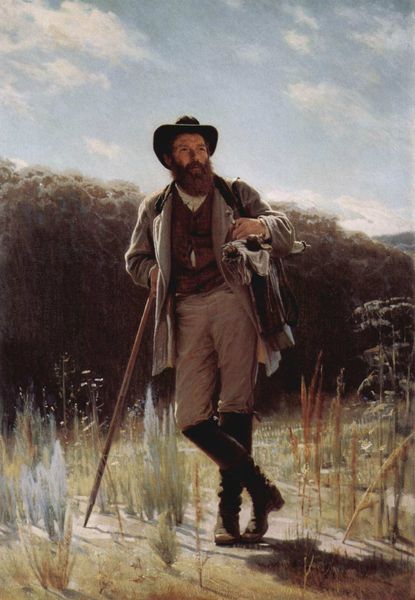
Titel: Porträt des Malers I. I. Schichkin
Künstler: Iwan Nikolajewitsch Kramskoj
Standort: Moskva
Institution: Tretjakow-Galerie
Schlagwörter: blau, dunkel, gemälde, hand, himmel, mann, schatten, weiß, wolken, bäume, gelb, grün, himmerl, landschaft, sand, braun, frankreich, hell, hintergrund, hut, licht, orange, schwarz, stützen, blick, blüten, gras, rot, wiese, wolke, bart, hemd, hose, jacke, augen, falten, gesicht, kragen, stehen, vollbart, bildnis, portrait, porträt, feld, gräser, hügel, natur, gebüsch, sonne, boden, land, mantel, pose, realismus, pflanzen, rosa, wald, stock, beine, bewölkt, klar, sommer, strand, schlagschatten, naturalismus, süden, stab, acker, trocken, berge, hitze, mauer, hecke, pause, rast, amerika, romantik, blue, hat, oil, country, painting, impressionistisch, knie, selbstporträt, weste, steppe, grashalme, kornfeld, betrachter, spiel, stütze, bayern, heide, wandern, stiefel, tasche, tracht, veste, jäger, aufmerksam, romantisch, clouds, man, sky, wanderer, rotbraun, aufgestützt, landscape, alps, landwirtschaft, kniebundhose, grass, absatz, porträr, rucksack, wanderstab, wanderstock, gegenlicht, anlehnen, standbein, schäfer, color, coat, beard, boots, jacket, erdtöne, meadow, vest, kniehose, schafherde, pants, english, austrian, landwirt, american, bush, farmer, bärtiger, cane, waistcoat, outdoors, fields, stiefe, kurze hose, desert, western, sheperd, trousers, stick, shirt, staff, arid, gun, posiert, air, wildlife, tucksack, bag, autr, bauer, hunt, cowboy, weed, adventurer, marshlands, wild grasses, englsih, heid, bearded man with boots